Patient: sex F, age 31
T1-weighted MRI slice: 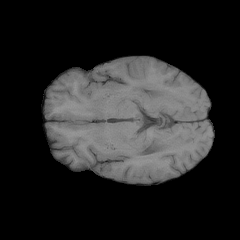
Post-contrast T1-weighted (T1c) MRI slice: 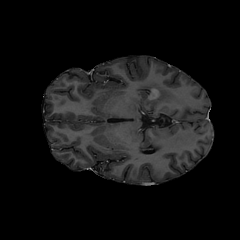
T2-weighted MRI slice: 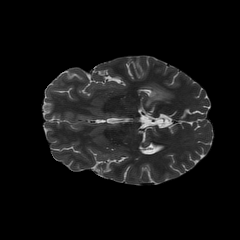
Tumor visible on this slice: yes
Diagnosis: Glioblastoma, IDH-wildtype
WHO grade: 4